Field crop: maize
Growth stage: 2
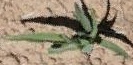
Species: maize